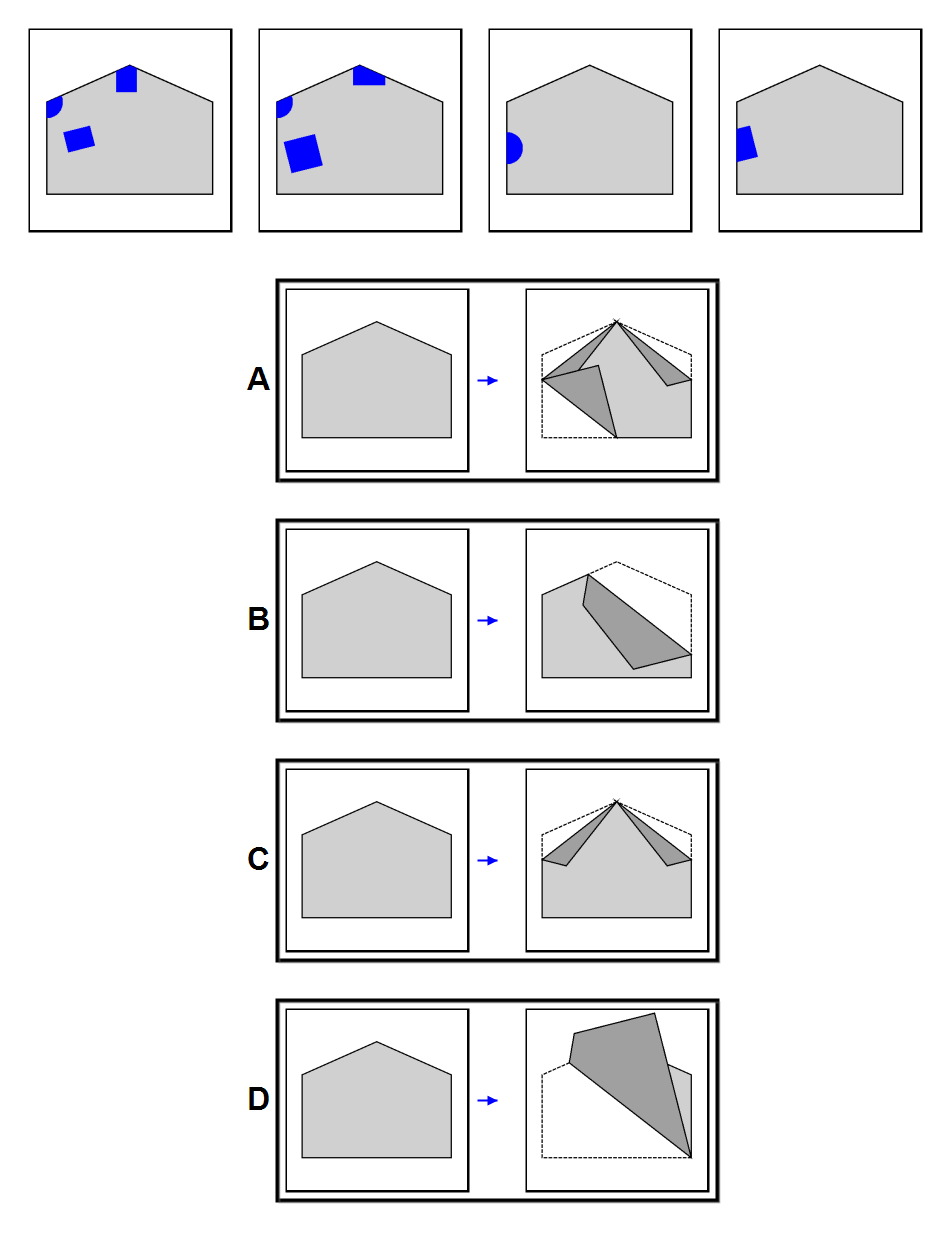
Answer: D